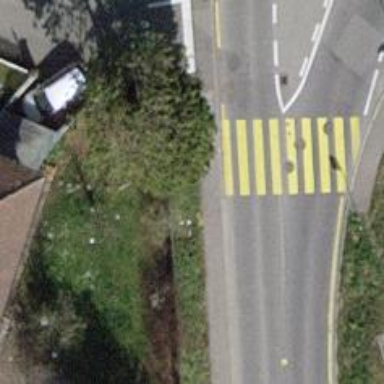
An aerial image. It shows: Uncontrolled road crossing.